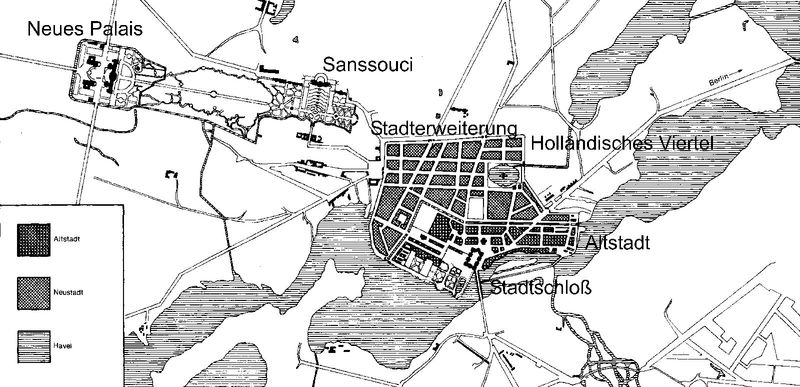
Titel: Potsdam im 18. Jahrhundert (nach W.Braunfeld), Stadterweiterung
Standort: Potsdam (EU - D - BB)
Schlagwörter: stadt, paris, zeichnung, schloss, felder, insel, fluß, berlin, palast, seen, schwarzweiß, karte, residenz, strassen, plan, landkarte, preußen, legende, grundriss, lageplan, potsdam, havel, stadtplan, altstadt, felde, route, sanssouci, hohenzollern, stadtschloß